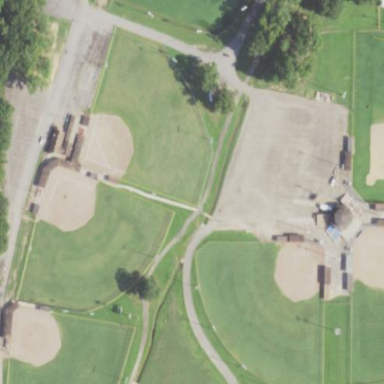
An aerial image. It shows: Baseball pitch for leisure land.